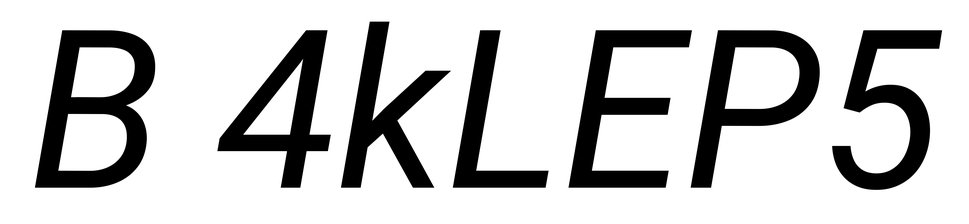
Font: Roboto-Italic_Italic